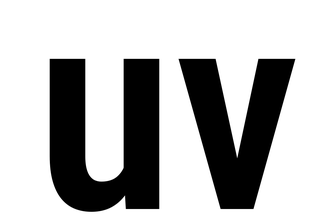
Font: Roboto_Condensed_SemiBold